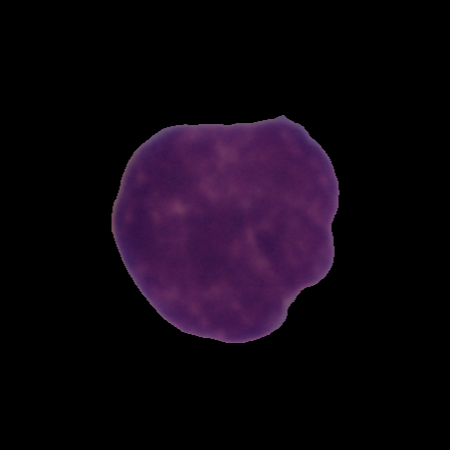
Label: cancer